Question: I have a global route that uses layout.html which specifies the header.html.
I would like to know how to:
1) have a main landing page for login/sign up with the proper formatting, without the header. (Im using UserAccounts from Atmosphere but formatting is different, not sure why). Also the header in layout.js cannot be removed.
2) Upon login/sign in, it should go to main page.
Can someone advise how ?
'''
Router.configure({
layoutTemplate: 'layout', //This is where header is specified globally
waitOn: function() {
return [Meteor.subscribe('notifications')]
}
});
Router.route('/', {
name: 'auth'
}); //added this new line
Router.route('/posts', {
name: 'home',
controller: NewPostsController
});
var requireLogin = function() {
if (! Meteor.user()) {
if (Meteor.loggingIn()) {
this.render(this.loadingTemplate);
} else {
this.render('accessDenied');
}
} else {
this.next();
}
}
Router.onBeforeAction('dataNotFound', {only: 'postPage'});
Router.onBeforeAction(requireLogin, {only: 'postSubmit'});
'''
'''
<template name="layout">
<div class="container">
{{> header}}
{{> errors}}
<div id="main">
{{> yield}}
</div>
</div>
</template>
'''
Update after @Chase's suggestion.
- It works on the routing and header is gone.
- Formatting is different from the website though.
What I have is shown below while its supposed to look like
<URL>

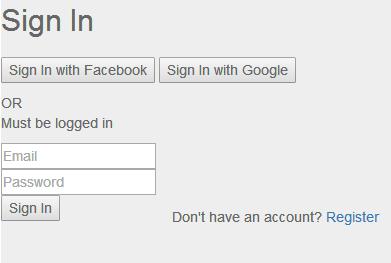
Answer: Using this set up you won't need to set the layout with header for every route.
The User Accounts package has a Iron Router plugin to ensure the user is signed in that I use (<URL> so I can directly route to a User Accounts sign up page.
'''
Router.configure({
layoutTemplate: 'layout' //main layout with header
});
//Iron router plugin to ensure user is signed in
AccountsTemplates.configureRoute('ensureSignedIn', {
template: 'atTemplate', //template shown if user is not signed in
layoutTemplate: 'atLayout' //template for login, registration, etc
});
//Don't require user to be logged in for these routes
Router.plugin('ensureSignedIn', {
except: ['login', 'register']
});
//Configure route for login
AccountsTemplates.configureRoute('signIn', {
name: 'login',
path: '/login',
template: 'atTemplate',
layoutTemplate: 'atLayout',
redirect: '/'
});
//Configure route for registration
AccountsTemplates.configureRoute('signUp', {
name: 'register',
path: '/register',
template: 'atTemplate',
layoutTemplate: 'atLayout',
redirect: '/'
});
//Home page to show once logged in
Router.route('/', {
name: 'home',
action: function(){
this.render('home');
}
});
'''
'''
<template name="layout">
<div class="container">
{{> header}}
{{> errors}}
<div id="main">
{{> yield}}
</div>
</div>
</template>
<template name="atLayout">
<div class="at-container">
{{> yield}}
</div>
</template>
<template name="atTemplate">
{{> atForm}}
</template>
'''